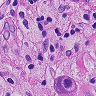
Metastatic tissue present: yes